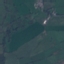
Label: Pasture